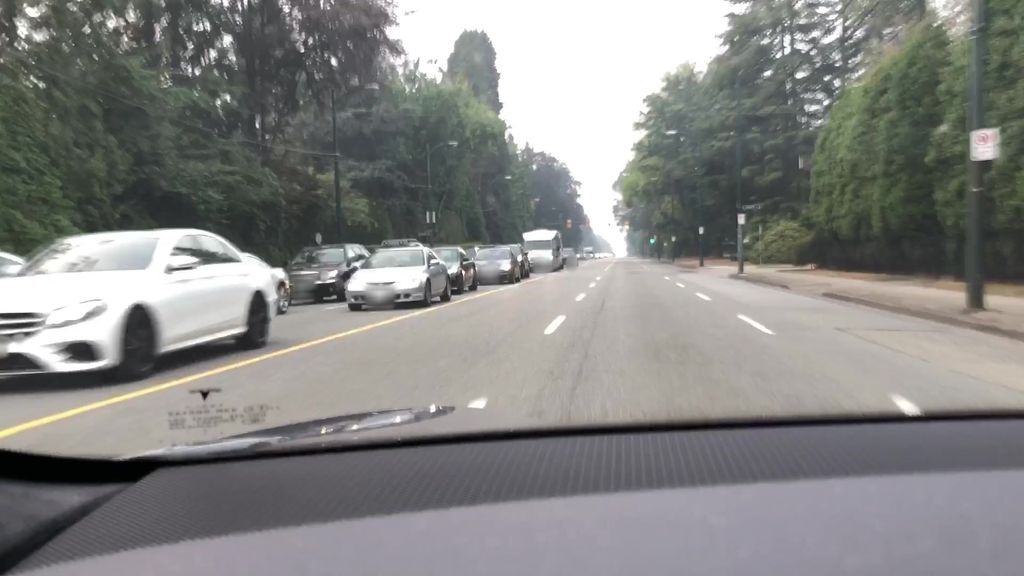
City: vancouver